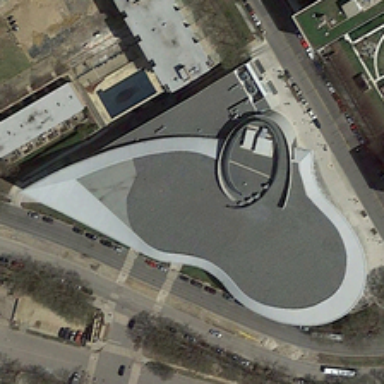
Several buildings and a road are around a large building .